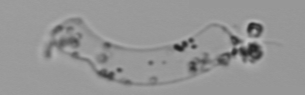
Label: Guinardia_striata